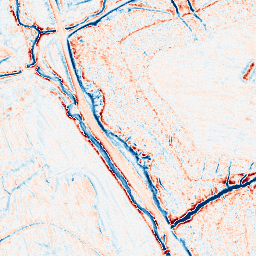
Category: edge_preserving
Decomposition family: anisotropic_diffusion
Decomposition parameters: iterations: 10
kappa: 30
gamma: 0.2
Upsampling method: lanczos
Upsampling parameters: scale: 8
Upsampling scale: 8